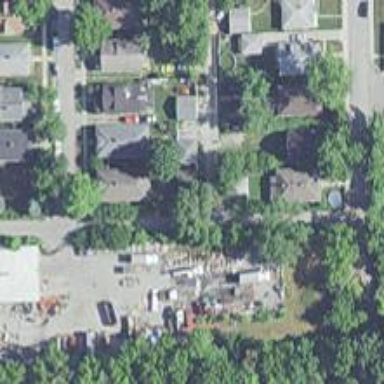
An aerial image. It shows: Alleyway designated as service road.